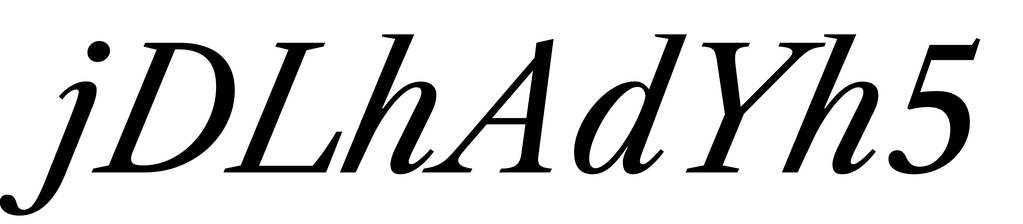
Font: LibreCaslonText-Italic_Italic